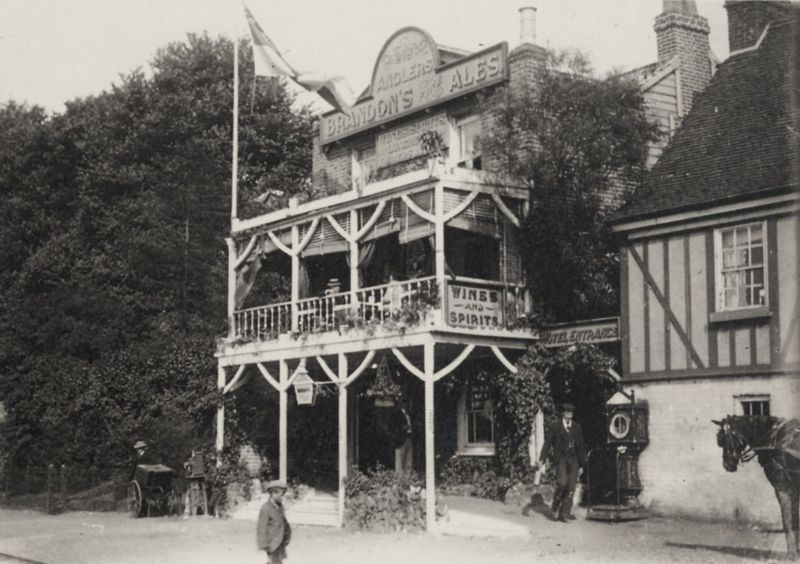
Titel: In der Nähe von Walton und nicht weit von der Themse entfernt: das »rätselhafte Haus«
Künstler: Francois Emile Zola
Schlagwörter: baum, himmel, laub, mann, weiß, bäume, kirchturm, menschen, sitzen, stadt, ausschnitt, bar, blumen, café, fenster, frankreich, grau, hell, holz, hut, lampe, laterne, männer, pfeiler, schwarz, strasse, stützen, terasse, dach, gebäude, haus, tier, weg, zaun, leute, alt, anzug, kneipe, lokal, wand, wirtschaft, architektur, mensch, stehen, stein, häuser, wind, brüstung, busch, büsche, gebüsch, gehen, gitter, kind, pflanzen, england, wald, brunnen, kamin, karren, pferd, räder, schornstein, turm, balkon, terrasse, schrift, geschäft, ort, fahne, flagge, mast, laufen, dächer, mauer, sprossenfenster, ziegel, backstein, weis, amerika, kutsche, laden, schlot, rad, wagen, fahnenmast, hotel, wein, inschrift, uhr, balken, geländer, bretter, junge, balkone, pfosten, foto, fotografie, photographie, eingang, schild, veranda, waage, balustrade, restaurant, schwarz-weiss, gaststätte, weine, reklame, jalousie, tanne, photo, bewachsen, efeu, landhaus, pfer, tannenbaum, fachwerk, fachwerkhaus, halfter, etagen, männder, usa, stockwerke, streben, englisch, gasthaus, koffer, ras, historisch, gebaude, kletterpflanzen, kutsch, scharz weiß, saloon, ales, anglers, balokon, brandon, brandon', brandon' ale, brandon' ales, kneippe, kopfbänder, pub, restauran, spirits, weinhändler, wines, wines and spirits, wins, retro, western, fahe, haus#, lamps, brandon's, steher, brandons, entrance, fwlgge